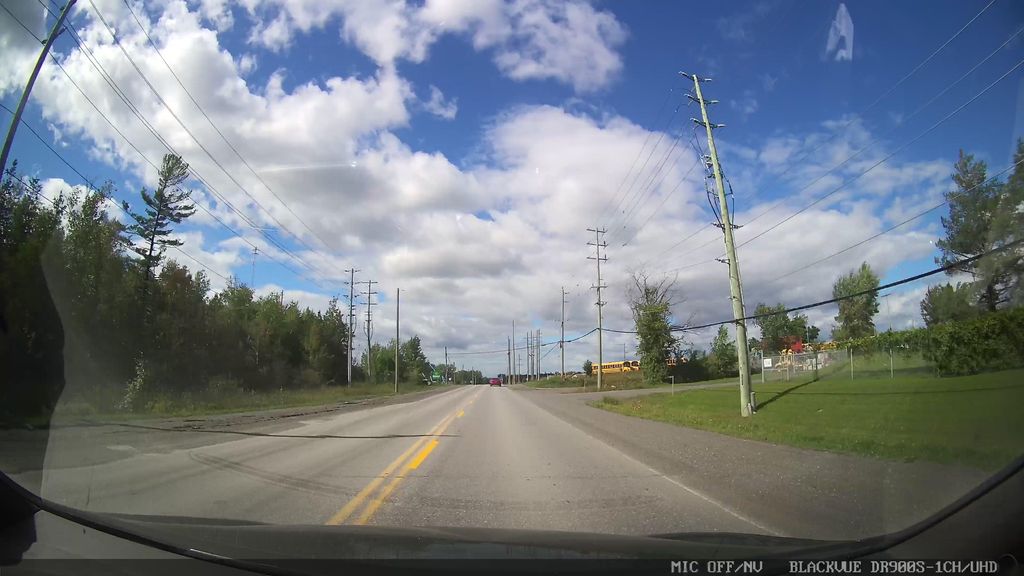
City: ottawa-gatineau